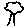
Label: tree